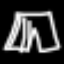
Label: pants